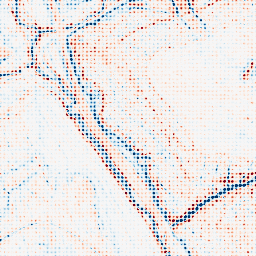
Category: edge_preserving
Decomposition family: anisotropic_diffusion
Decomposition parameters: iterations: 50
kappa: 50
gamma: 0.05
Upsampling method: sinc_hamming
Upsampling parameters: scale: 8
kernel_size: 4
Upsampling scale: 8